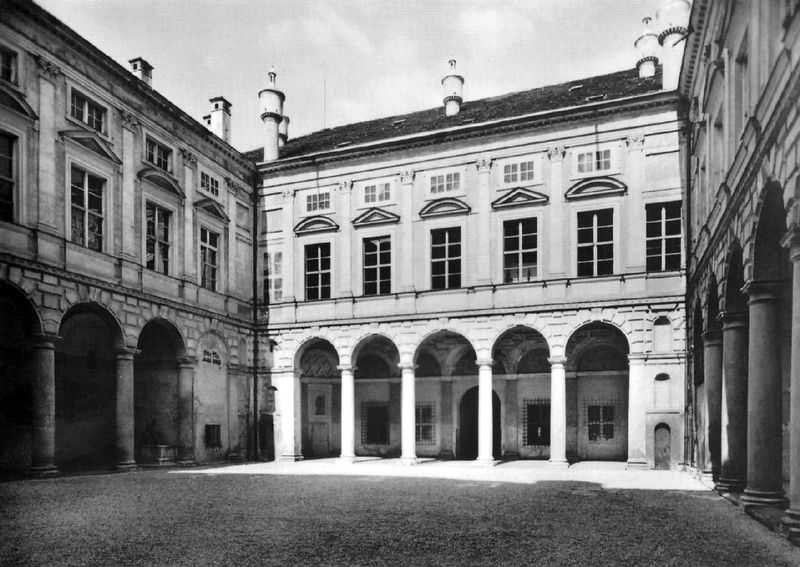
Titel: Landshuter Stadtresidenz
Schlagwörter: schatten, fenster, licht, säule, säulen, dach, gebäude, haus, schloss, architektur, gitter, renaissance, brunnen, kamin, schornstein, relief, düster, bogen, giebel, schornsteine, hof, foto, innenhof, umgang, sprossen, türme, palast, arkaden, photo, residenz, säulengang, attika, romanisch, bogengang, bögem, schwarz-weis, s/w, schlosshof, säulenfenster, renecaince, schornstein+